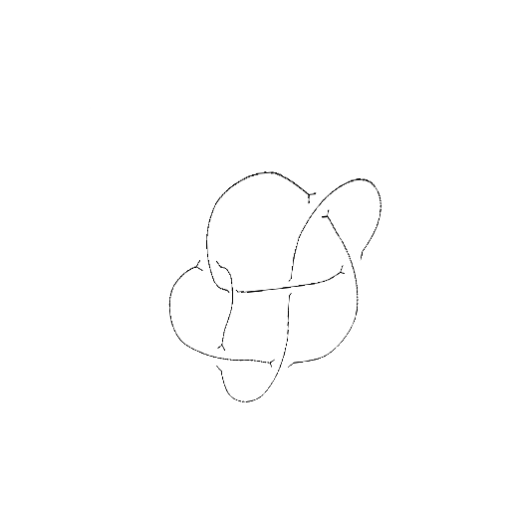
Crossing number: 7